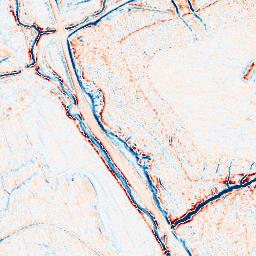
Category: edge_preserving
Decomposition family: anisotropic_diffusion
Decomposition parameters: iterations: 10
kappa: 30
gamma: 0.15
Upsampling method: quartic
Upsampling parameters: scale: 2
Upsampling scale: 2